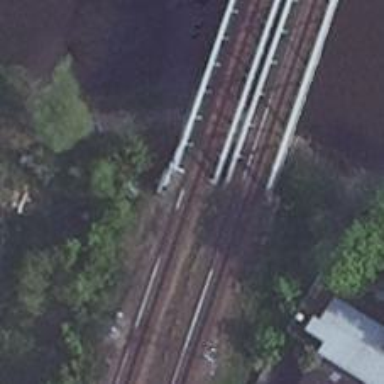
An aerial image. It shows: Railway bridge with electrified contact lines.